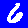
Digit: 6